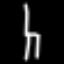
Label: chair